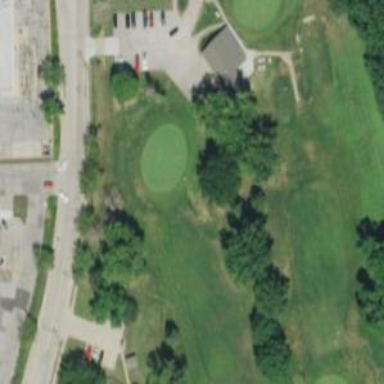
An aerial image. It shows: Golf fairway surrounded by grass.